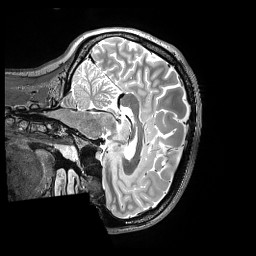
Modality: T2w
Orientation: sagittal